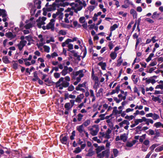
Tumor epithelial tissue: no
Tumor-associated stroma tissue: yes
Normal tissue: no